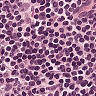
Metastatic tissue present: no